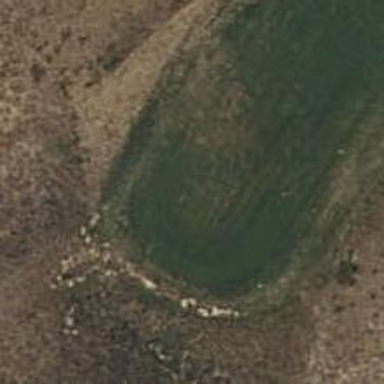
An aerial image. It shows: Golf tee.